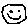
Label: smiley face